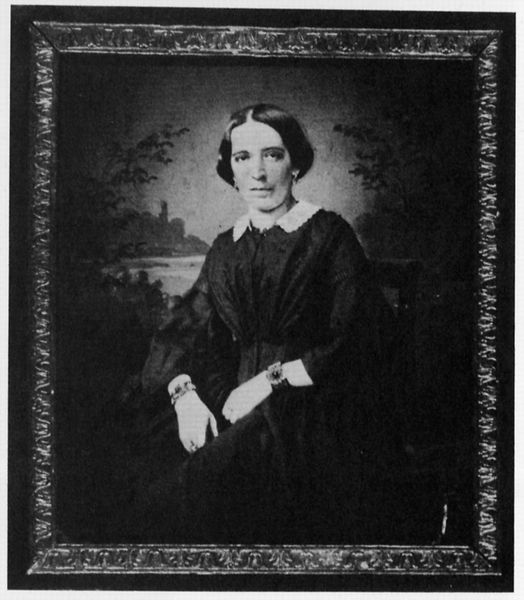
Titel: Porträt der Katharina Stenger
Künstler: R. Beyer
Standort: Leverkusen
Institution: Agfa-Gevaert Photo-Historama
Schlagwörter: baum, blätter, gemälde, hand, himmel, laub, schatten, wasser, weiß, bäume, fluss, landschaft, see, sitzen, ufer, äste, busen, finger, frau, frisur, grau, haar, hintergrund, kleid, licht, mund, nase, ohrring, schmuck, schwarz, stuhl, blick, dame, gebäude, gürtel, schloss, malerei, ornament, arm, arme, augen, bluse, falten, gesicht, kleidung, kragen, rahmen, spitze, trauer, ärmel, bild, bildnis, hände, portrait, porträt, rückenlehne, natur, zweige, gewässer, insel, gewand, gold, haare, reich, sitzend, stoff, mutter, ohrringe, spitzen, pflanzen, en face, frontal, lippen, mittelscheitel, scheitel, traurig, wald, turm, garten, taille, bilderrahmen, ernst, streng, brauen, glanz, aufrecht, ornamente, uhr, foto, fotografie, dunkelgrau, burg, schwarzweiß, manschetten, biedermeier, schoss, armband, armbänder, armreif, beleuchtet, portät, hellgrau, siedlung, breit, quadrat, handgelenk, rchteck, armschmuck, armbanduhr, hintergrundbild, amreif, diszipliniert, fungfernhaft, umlichtet, au